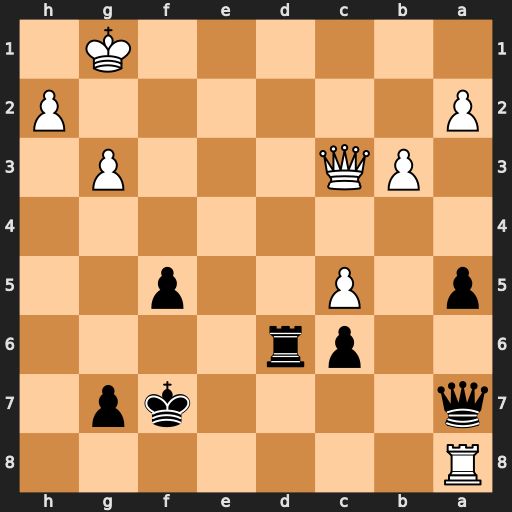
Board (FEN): R7/q4kp1/2pr4/p1P2p2/8/1PQ3P1/P6P/6K1
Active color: b
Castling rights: -
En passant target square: -
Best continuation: Rd1+ Kf2 Qxa8